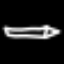
Label: pencil